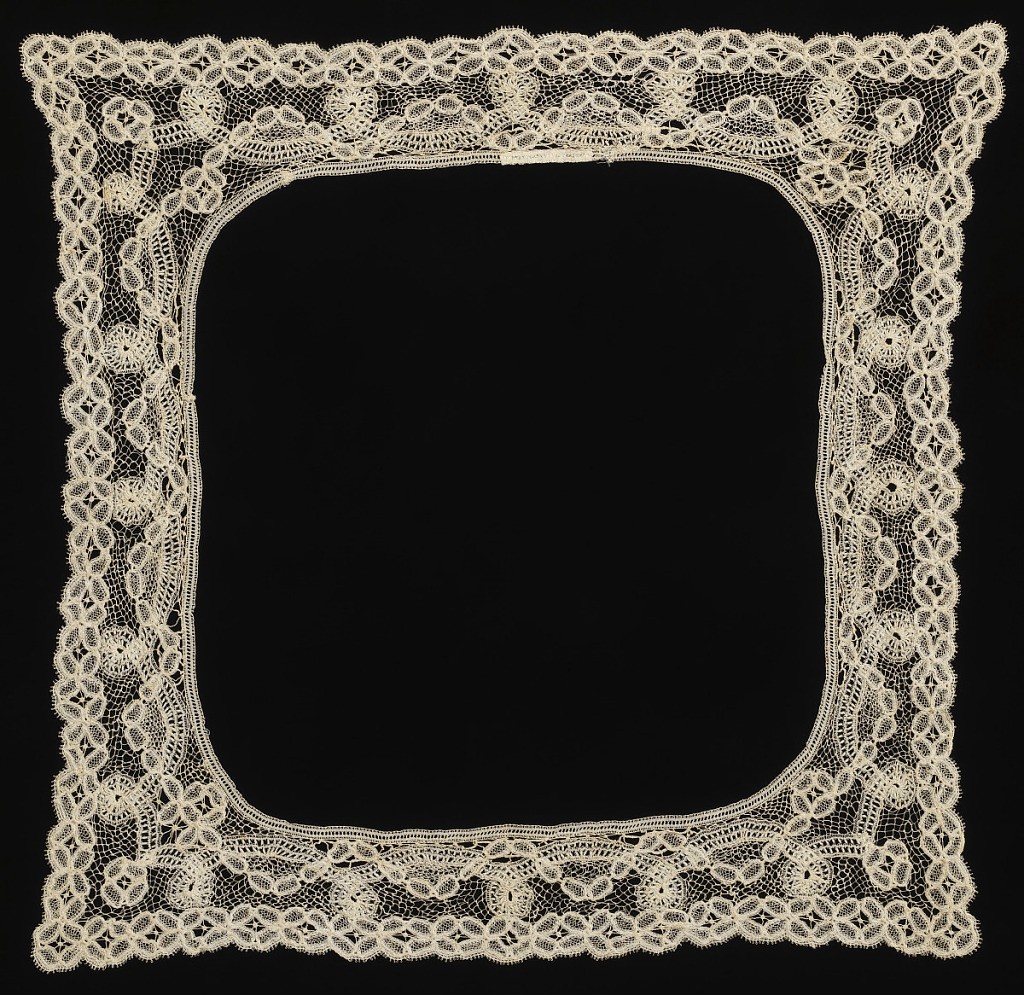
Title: Border for handkerchief
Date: late 19th century
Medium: linen Technique: machine made tape with needlework fillings
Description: Handkerchief border made from different types of machine made tapes. Spaces between tapes are filled with needleworked stitches.